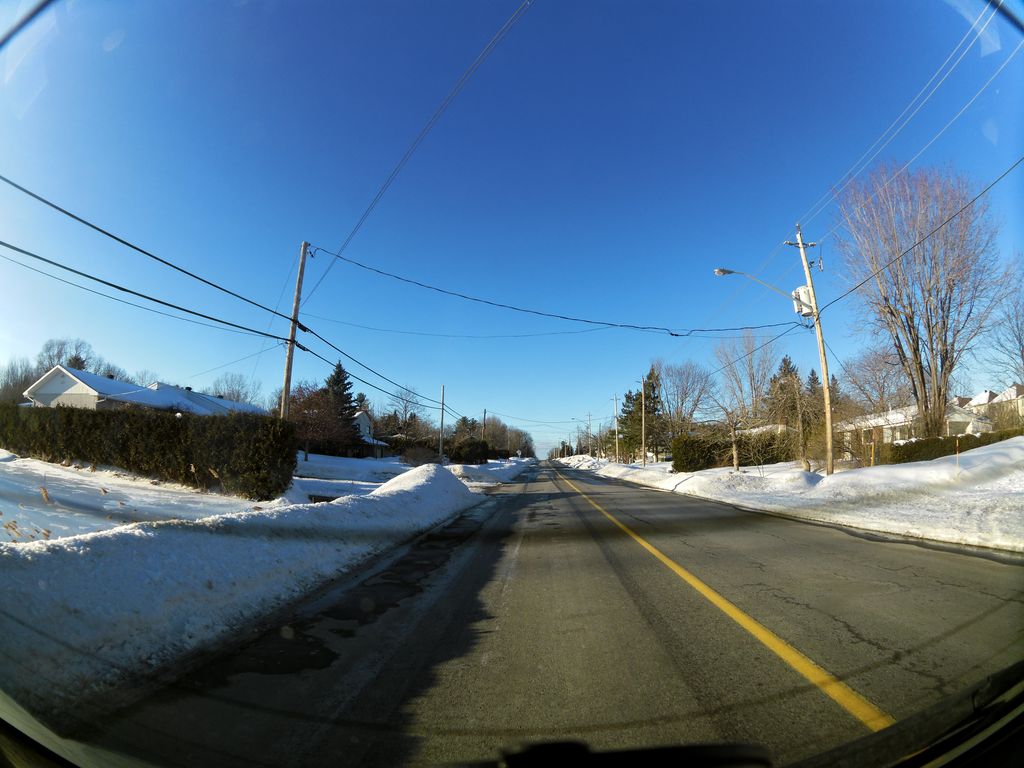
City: ottawa-gatineau